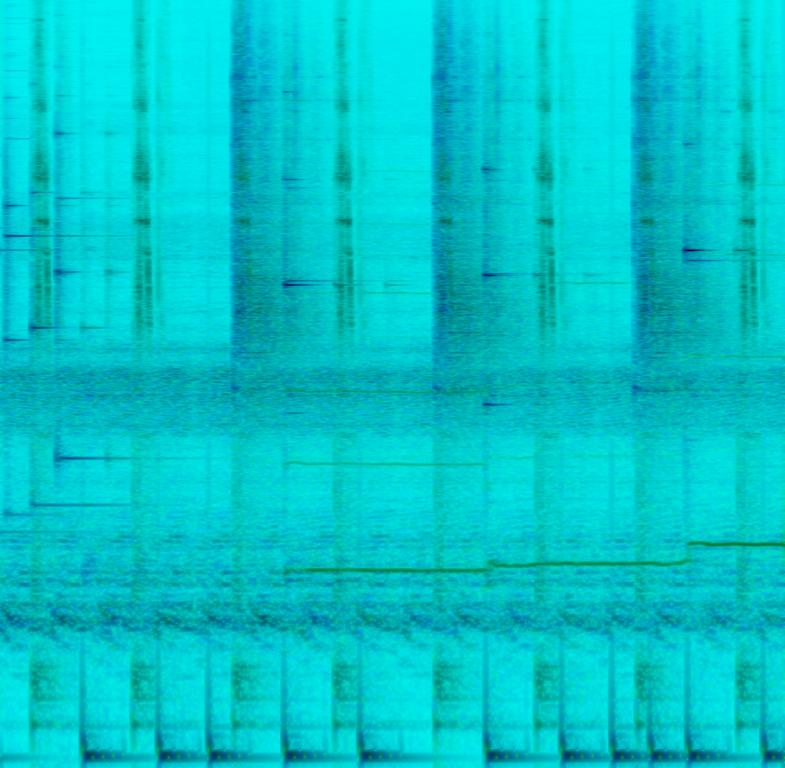
This music clip is an instrumental. The tempo is medium with a simple and interesting melody with a recorder harmony, steady drumming, groovy bass lines,keyboard accompaniment ,xylophone rhythm, a constant electronic sound like that of a child’s toy gun or car , tambourine beats and chimes and bells. The music is mellow, unique, fun, simple and catchy. This music is Soft Rock/Pop.